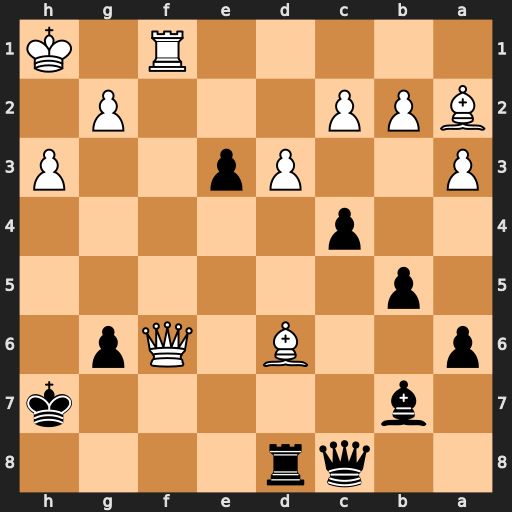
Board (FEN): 2qr4/1b5k/p2B1Qp1/1p6/2p5/P2Pp2P/BPP3P1/5R1K
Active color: b
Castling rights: -
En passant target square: -
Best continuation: Qxh3+ Kg1 Qxg2#